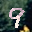
Label: 9